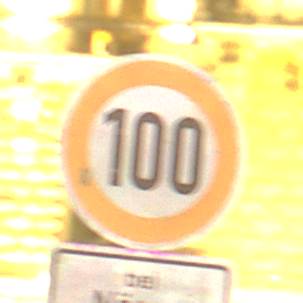
Verkehrszeichen: Geschwindigkeit100
Zusatzzeichen unten: BeiNaesse
Umgebung: Outdoor, Urban
Tageszeit: Night
Wetter: Overcast
Licht: Artificial
Jahreszeit: NotSpecified
Kontrast: MediumContrast